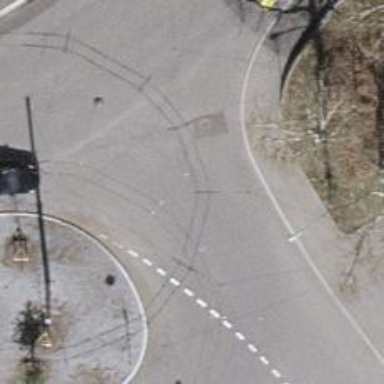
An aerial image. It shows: Residential road with asphalt surface. Trolley wires are present along the road.